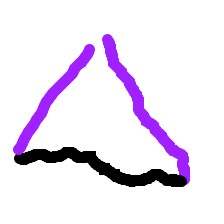
Shape: triangle